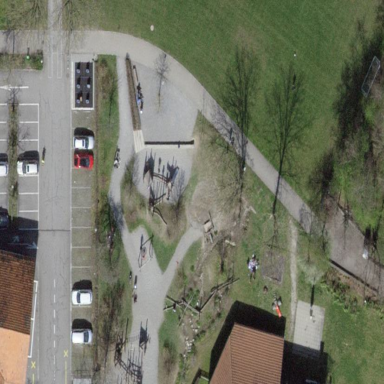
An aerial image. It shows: Playground area for leisure land.